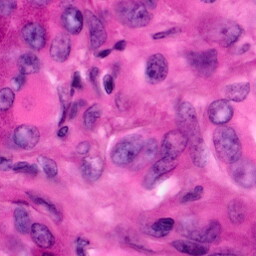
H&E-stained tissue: Pancreatic